Question: Every one
i write code that insert some data into Microsoft Access database but i have an error "Syntax error in insert into statement" i don't know why !!!
Any one help me ?
thanks in advance ;
code:
'''
OleDbConnection conn = new OleDbConnection(@"Provider=Microsoft.ACE.OLEDB.12.0;Data Source=D:\me\Library Store\Library Store\Store.accdb");
try
{
conn.Open();
OleDbCommand cmd = new OleDbCommand();
cmd.Connection = conn;
cmd.CommandText = "INSERT INTO Libarary ( ISBN, Name, Gategory, Author, Cost, Date) VALUES ( @ISBN, @Name, @Gategory, @Author, @Cost, @Date) ";
cmd.Parameters.AddWithValue("@ISBN", ISBNTB.Text);
cmd.Parameters.AddWithValue("@Name", NameTB.Text);
cmd.Parameters.AddWithValue("@Gategory", GategoryTB.Text);
cmd.Parameters.AddWithValue("@Author", AuthorTB.Text);
cmd.Parameters.AddWithValue("@Cost", int.Parse(CostTB.Text));
cmd.Parameters.AddWithValue("@Date", dateTimePicker1.Text);
cmd.ExecuteNonQuery();
MessageBox.Show("Data Added!");
conn.Close();
}
catch (Exception ex)
{
MessageBox.Show(ex.ToString());
}
}
'''

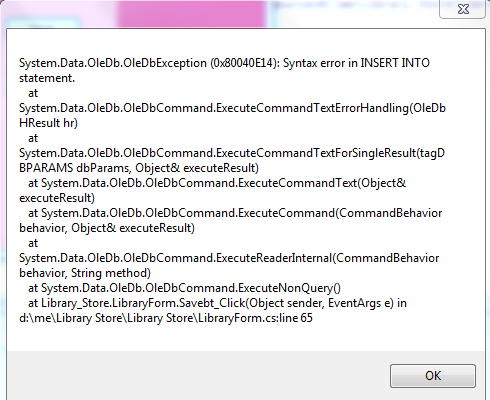
Answer: When one or more of your fields use a reserved keyword you need to enclose ALWAYS that field in square brackets. (A very annoying problem). In your query, you use two reserved keywords: DATE and NAME
'''
cmd.CommandText = "INSERT INTO Libarary ( ISBN, [Name], Gategory, Author, Cost, [Date]) " +
"VALUES ( @ISBN, @Name, @Gategory, @Author, @Cost, @Date) ";
'''
If it is not too late, I suggest you to rename these fields to avoid this kind of problem in future.